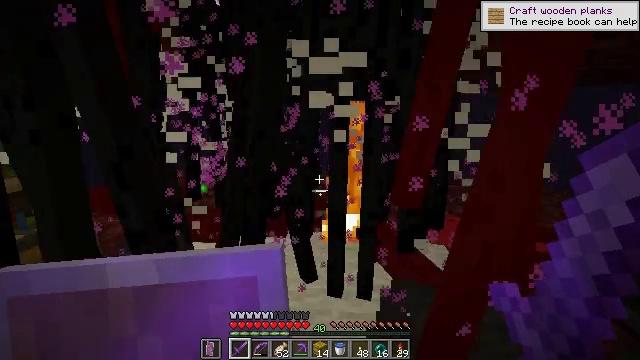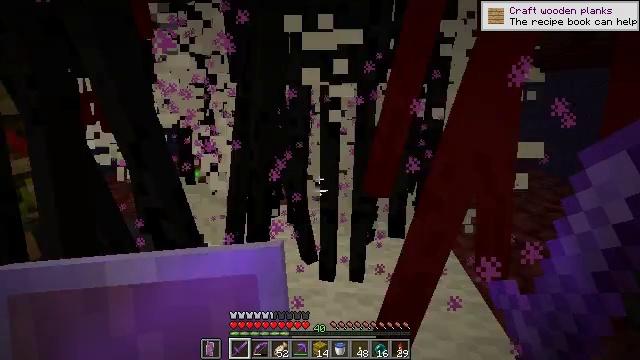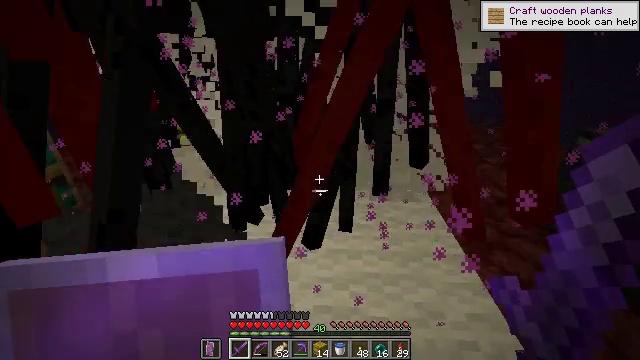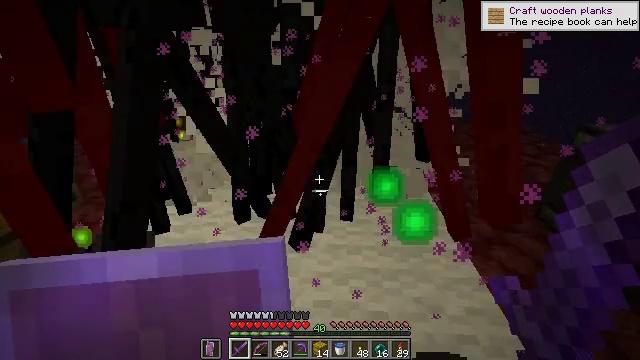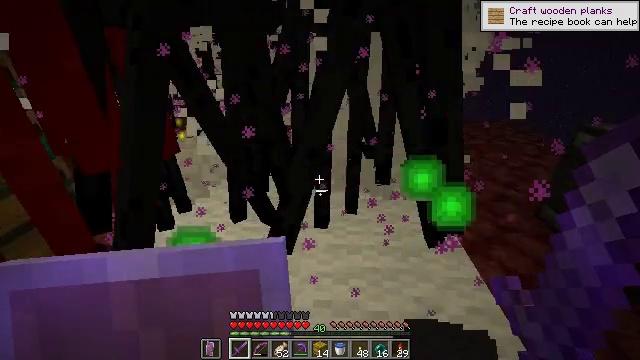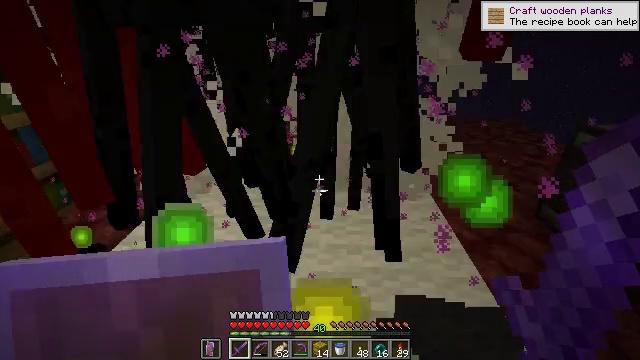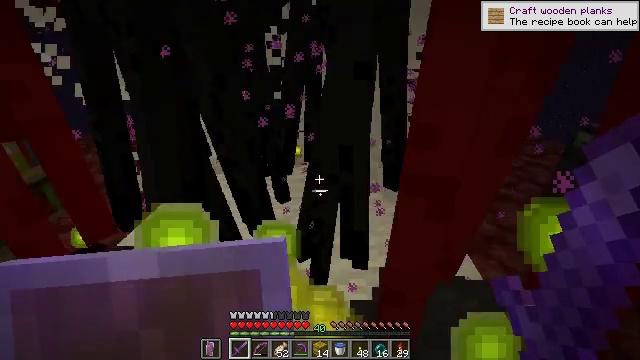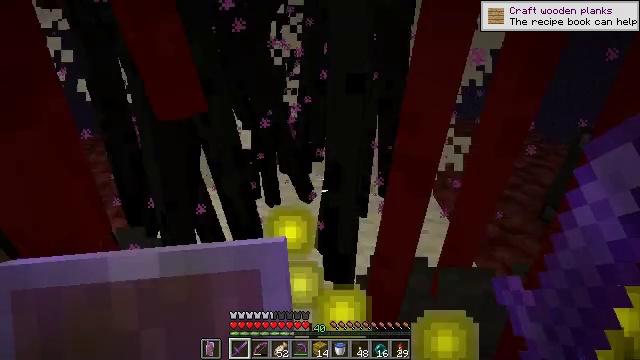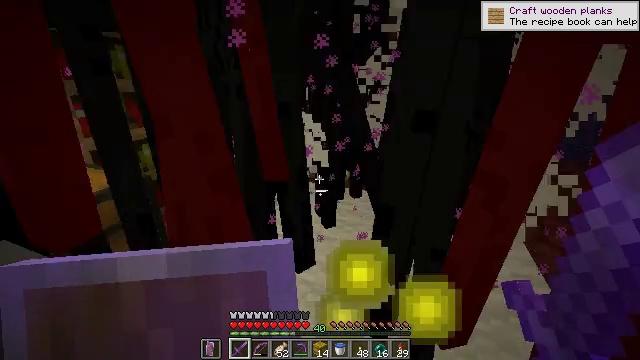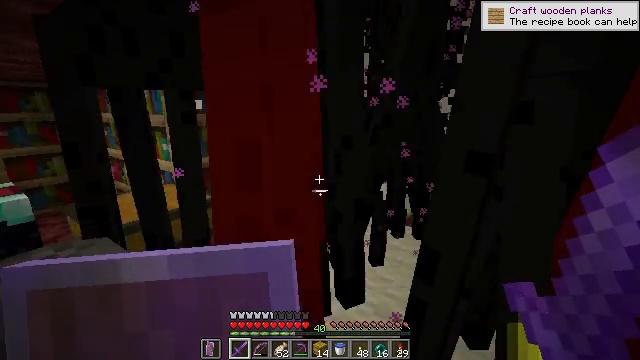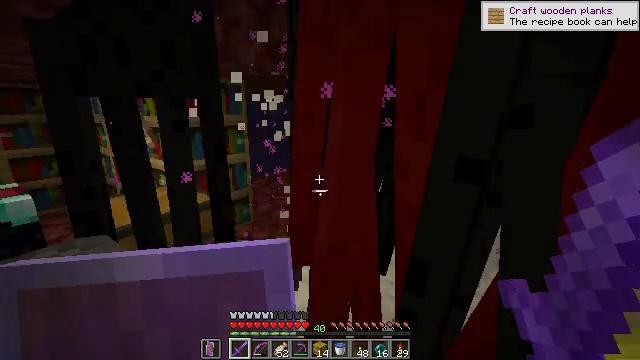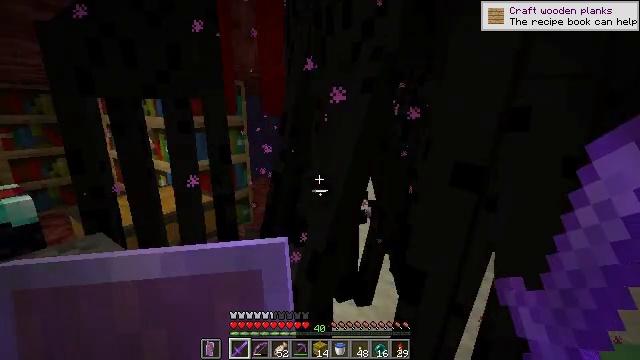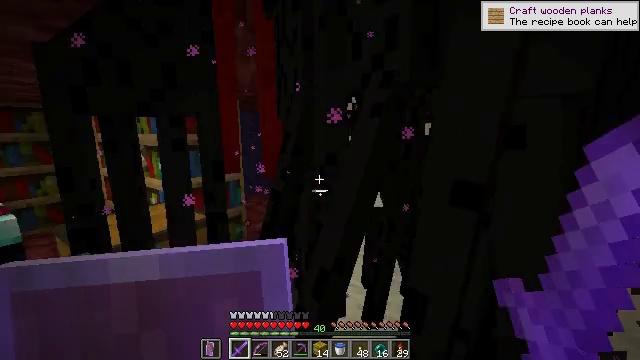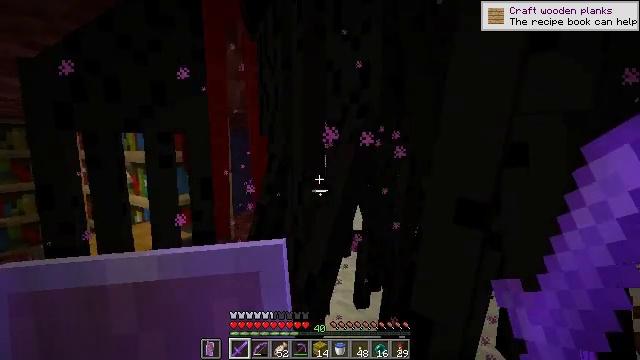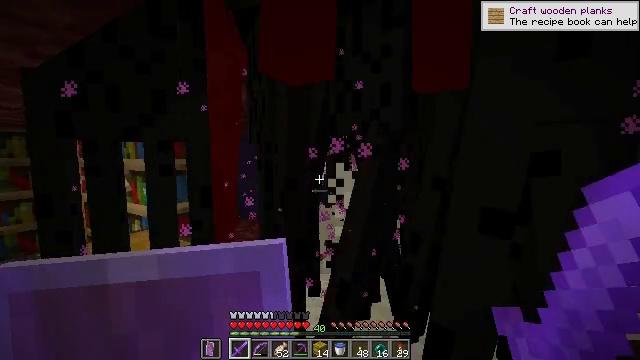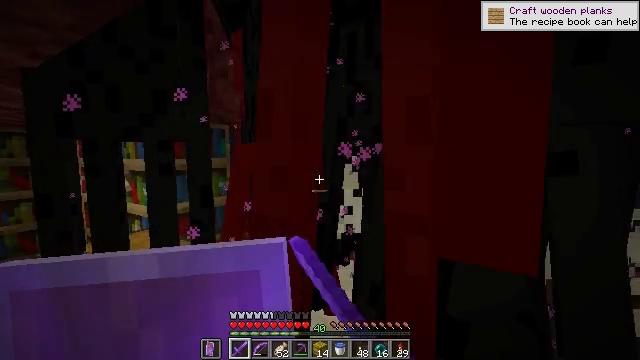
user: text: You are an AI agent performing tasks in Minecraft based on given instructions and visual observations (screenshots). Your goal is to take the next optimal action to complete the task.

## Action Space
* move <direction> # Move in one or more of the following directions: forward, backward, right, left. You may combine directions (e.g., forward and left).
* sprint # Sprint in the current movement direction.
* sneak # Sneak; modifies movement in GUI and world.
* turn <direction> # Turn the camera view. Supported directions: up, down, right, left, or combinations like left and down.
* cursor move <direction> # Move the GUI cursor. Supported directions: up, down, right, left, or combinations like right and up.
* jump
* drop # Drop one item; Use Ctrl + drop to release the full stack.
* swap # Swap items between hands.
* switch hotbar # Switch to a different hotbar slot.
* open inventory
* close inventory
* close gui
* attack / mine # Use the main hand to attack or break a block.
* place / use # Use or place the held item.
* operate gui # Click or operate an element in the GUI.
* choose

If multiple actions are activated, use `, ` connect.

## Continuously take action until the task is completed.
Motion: motion action
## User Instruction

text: Combat the enderman.
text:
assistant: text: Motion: turn right and down
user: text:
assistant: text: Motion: turn right and down
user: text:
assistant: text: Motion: no_op
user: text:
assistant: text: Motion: no_op
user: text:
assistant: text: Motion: no_op
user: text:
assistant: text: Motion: no_op
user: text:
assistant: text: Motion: no_op
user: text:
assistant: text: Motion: turn left and up
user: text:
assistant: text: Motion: turn left and up
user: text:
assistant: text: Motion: no_op
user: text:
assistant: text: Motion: no_op
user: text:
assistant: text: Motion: turn right and up
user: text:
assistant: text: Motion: turn right and up
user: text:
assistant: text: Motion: turn up, attack / mine
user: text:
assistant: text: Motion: attack / mine
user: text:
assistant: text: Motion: attack / mine
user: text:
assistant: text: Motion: attack / mine
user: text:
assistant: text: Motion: attack / mine
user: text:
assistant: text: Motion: turn right and down
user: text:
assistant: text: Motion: turn right and down
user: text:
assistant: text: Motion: move left, turn right
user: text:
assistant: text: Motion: move left
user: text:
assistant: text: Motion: move left
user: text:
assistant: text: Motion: no_op
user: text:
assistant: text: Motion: no_op
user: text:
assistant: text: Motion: no_op
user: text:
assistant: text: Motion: no_op
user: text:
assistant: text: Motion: no_op
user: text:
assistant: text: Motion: no_op
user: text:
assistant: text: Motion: no_op